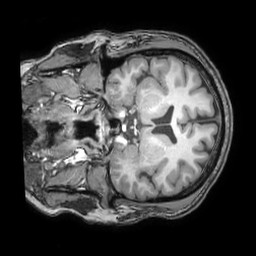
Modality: T1w
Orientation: coronal
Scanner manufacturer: philips
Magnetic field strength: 3 T
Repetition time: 0.007 s
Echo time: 0.003501 s